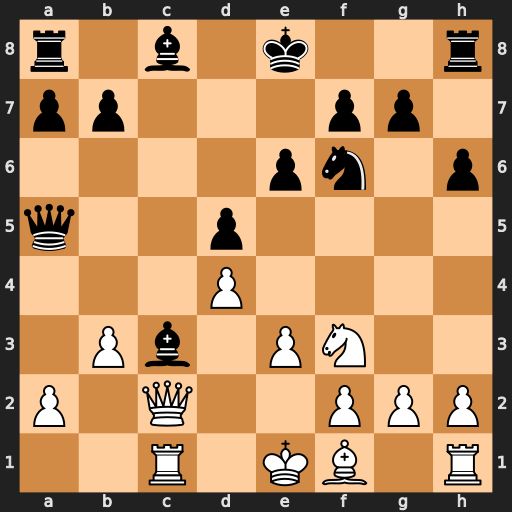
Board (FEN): r1b1k2r/pp3pp1/4pn1p/q2p4/3P4/1Pb1PN2/P1Q2PPP/2R1KB1R
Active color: w
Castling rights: Kkq
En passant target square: -
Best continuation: Qxc3 Qxc3+ Rxc3